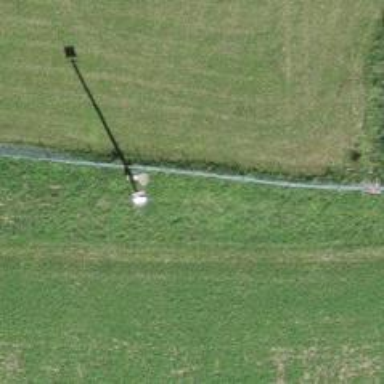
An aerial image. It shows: Mast structure.